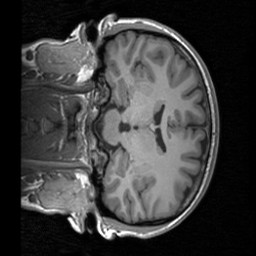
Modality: T1w
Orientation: coronal
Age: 21
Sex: female
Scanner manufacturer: siemens
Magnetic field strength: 3 T
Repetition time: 1.9 s
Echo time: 0.00226 s